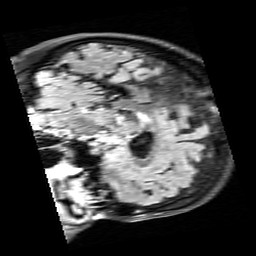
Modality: FLAIR
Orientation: sagittal
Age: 72
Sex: female
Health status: healthy
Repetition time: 12 s
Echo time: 0.095 s